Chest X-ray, PA view. Patient: 21 years old, sex F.
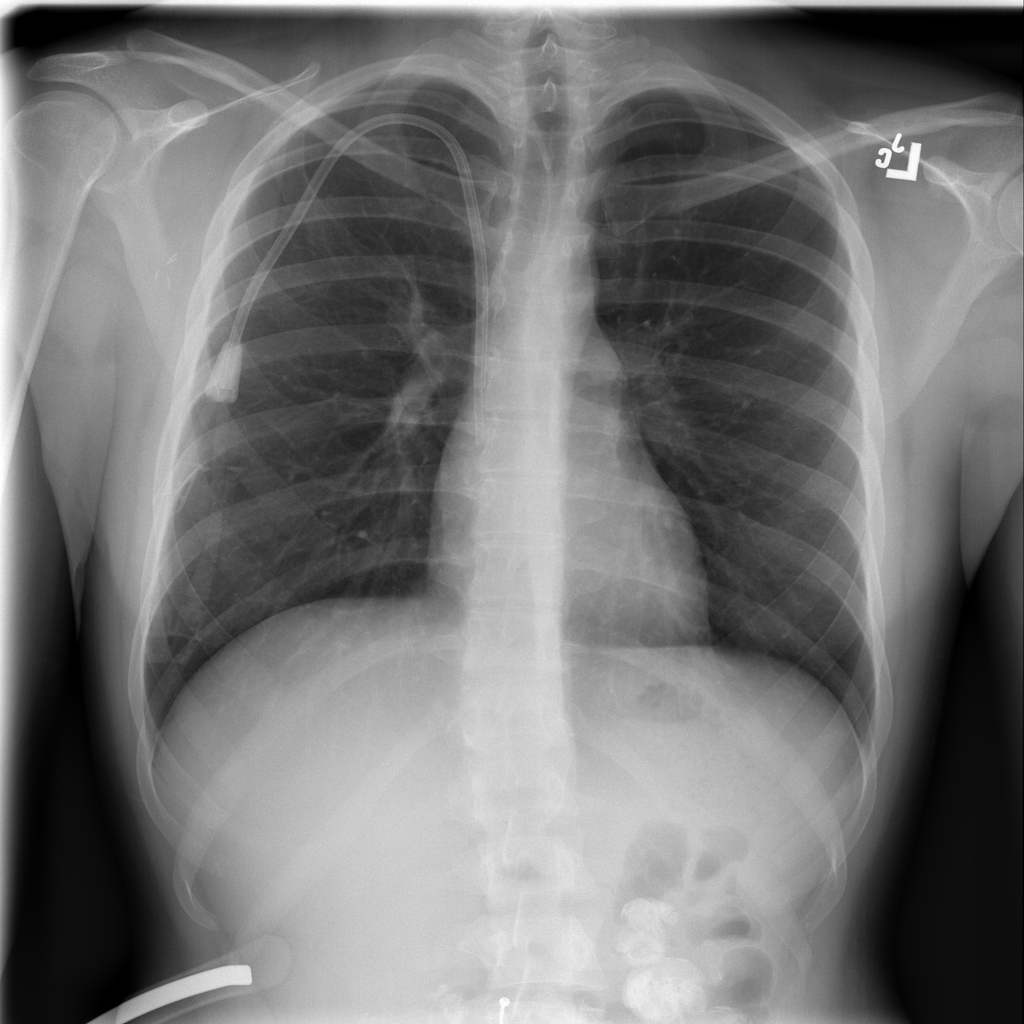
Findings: Nodule